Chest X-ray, AP view. Patient: 40 years old, sex M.
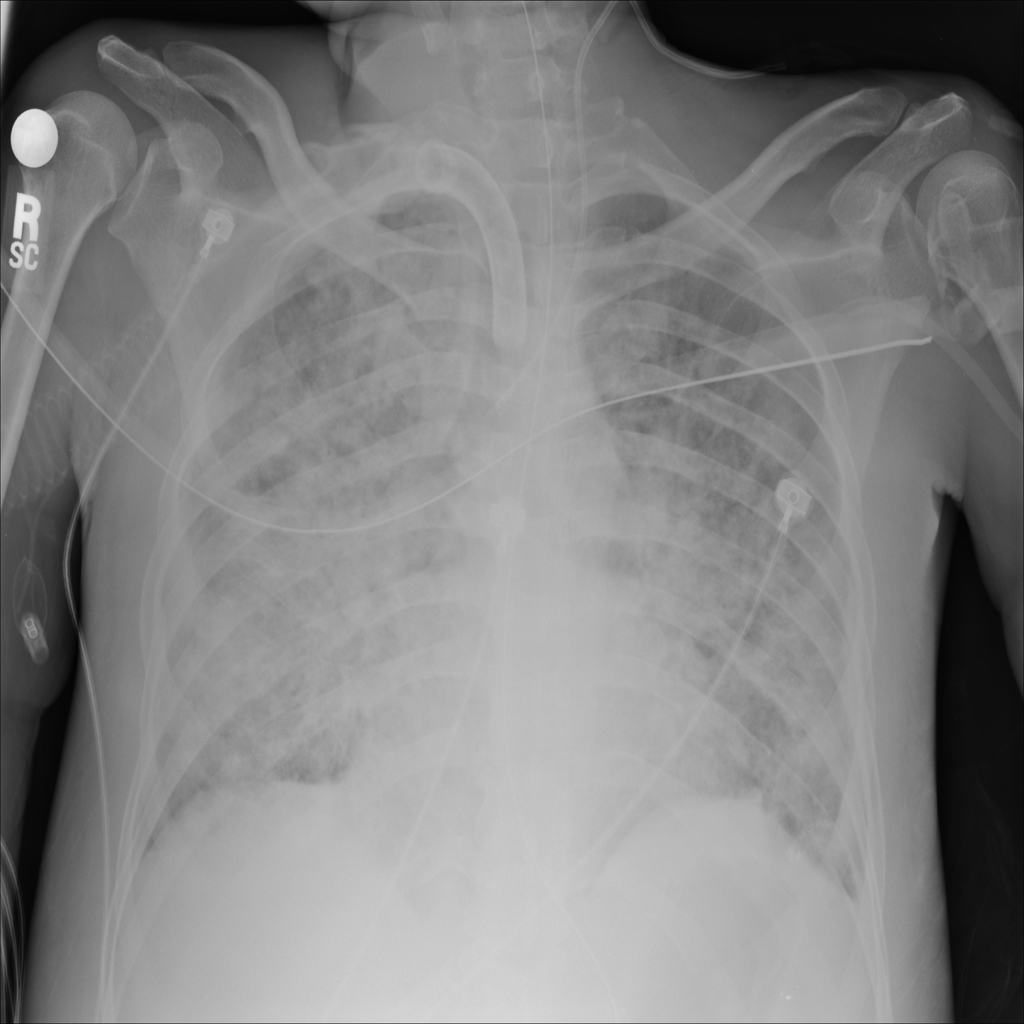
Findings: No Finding